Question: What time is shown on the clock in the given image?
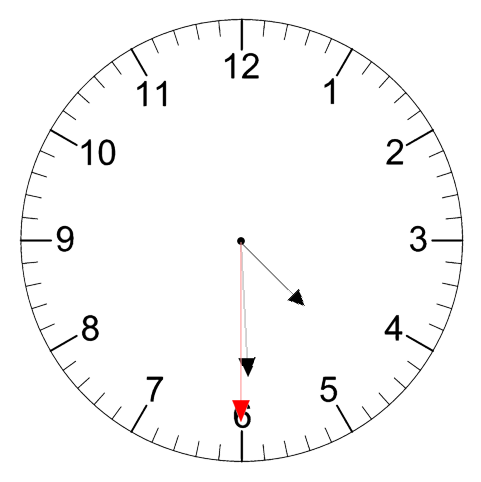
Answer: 04:29:30